Question: this is my DB model from my application.
With php I am creating all orders list like this
'''
SELECT id, date from orders
'''
and after that Im using another SELECT to select data only from last revision for this order
'''
SELECT name, material, producer, color from revisions WHERE id_order = id ORDER BY date LIMIT 1
'''
then I get all orders with information only from last revision for order.
Is it possible to create SELECT to do this all in only one query? I am new to JOINing tables.. model was easy to create but I dont know how to select all this information in one query. I need something like this:
'''
SELECT id, date (order table), name (revision table),
name of material (material table),
name of producer (producer table), name of color (color table).
'''
and this will create list of all orders with some information only from last revision.
THANKS a lot for all your replies

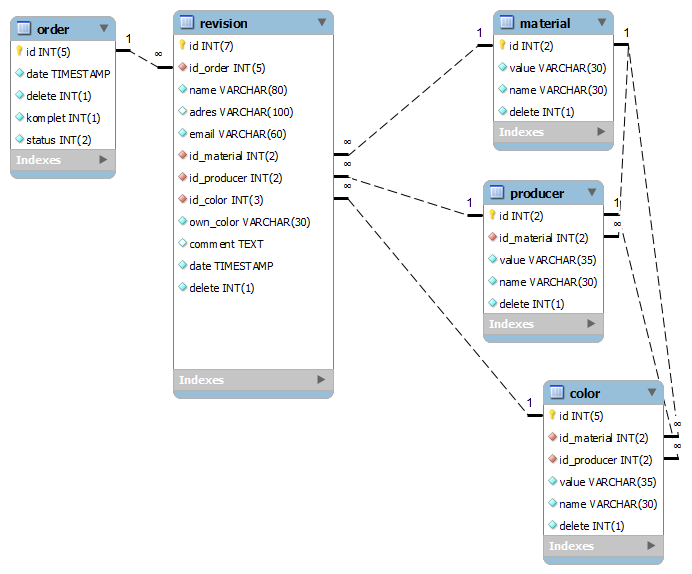
Answer: This method summarizes the revisions, choosing the date of the last one for a given order. It then joins this information back in:
'''
SELECT r.name, r.material, r.producer, r.color
from revisions r join
(select r.id_order, max(date) as maxdate
from revisions r
group by r.id_order
) rmax
on rmax.id_order = r.id_order and
rmax.maxdate = r.date;
'''